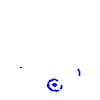
Particle: proton